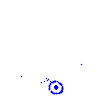
Particle: proton